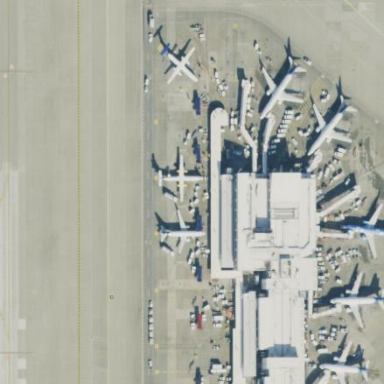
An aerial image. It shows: Apron at the airport.